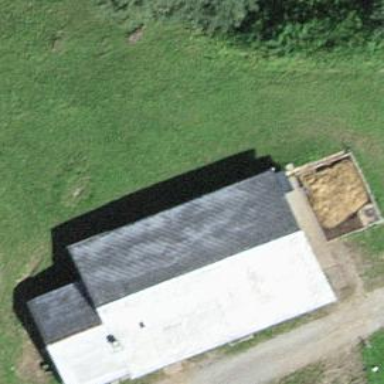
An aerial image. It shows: Farm.